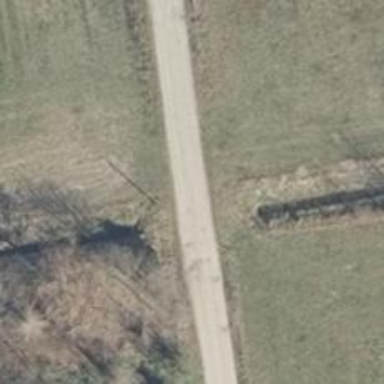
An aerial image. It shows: Service road with compacted grade3 track surface.